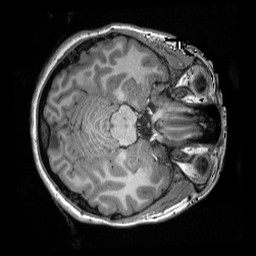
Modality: T1w
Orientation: axial